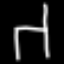
Label: chair